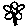
Label: flower